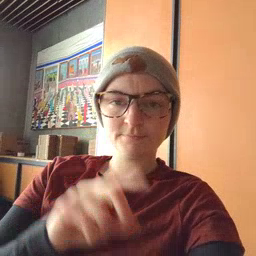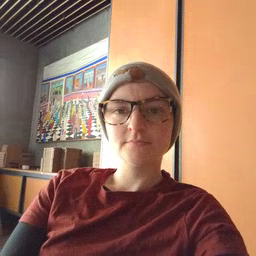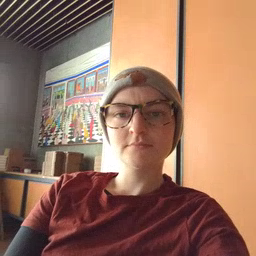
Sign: up